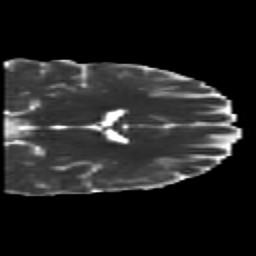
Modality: MD
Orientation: coronal
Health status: healthy
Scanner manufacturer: siemens
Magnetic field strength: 3 T
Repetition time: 10 s
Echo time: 0.092 s